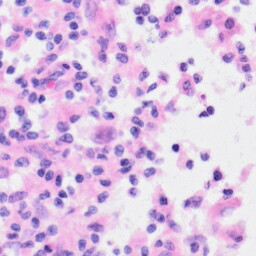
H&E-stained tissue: Kidney